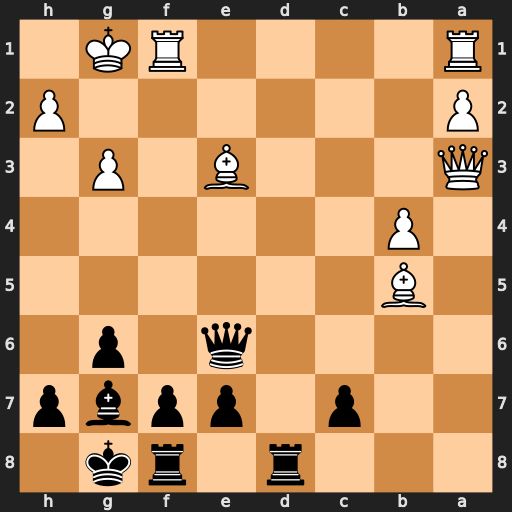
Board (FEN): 3r1rk1/2p1ppbp/4q1p1/1B6/1P6/Q3B1P1/P6P/R4RK1
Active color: b
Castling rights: -
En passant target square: -
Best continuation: Bxa1 Rxa1 Qe5 Rf1 Qxb5